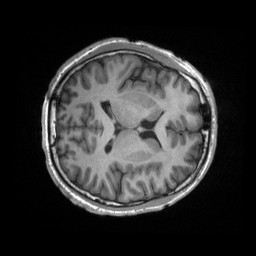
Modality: T1w
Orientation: axial
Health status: healthy
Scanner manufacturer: siemens
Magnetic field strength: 3 T
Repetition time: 2.3 s
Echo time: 0.00228 s